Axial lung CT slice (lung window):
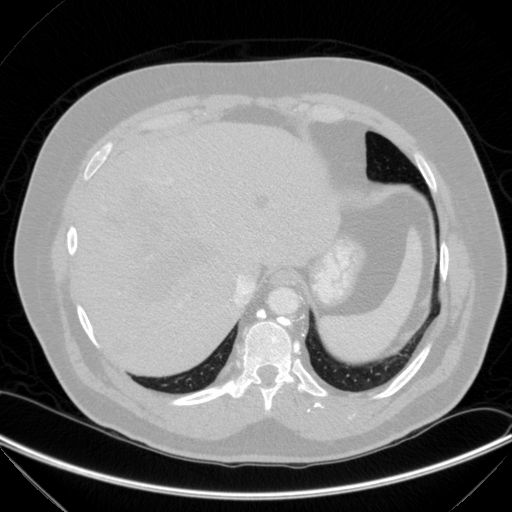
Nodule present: no